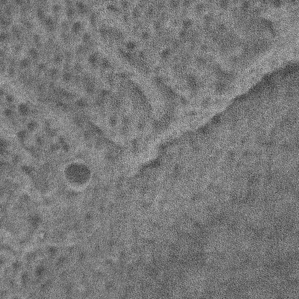
Label: frost